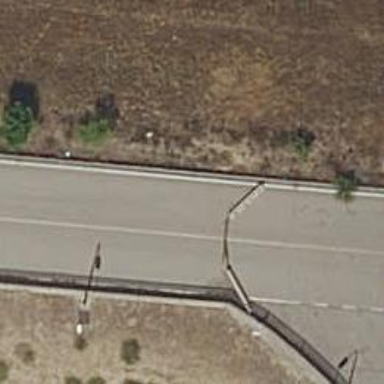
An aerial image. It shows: Block barrier.